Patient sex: M
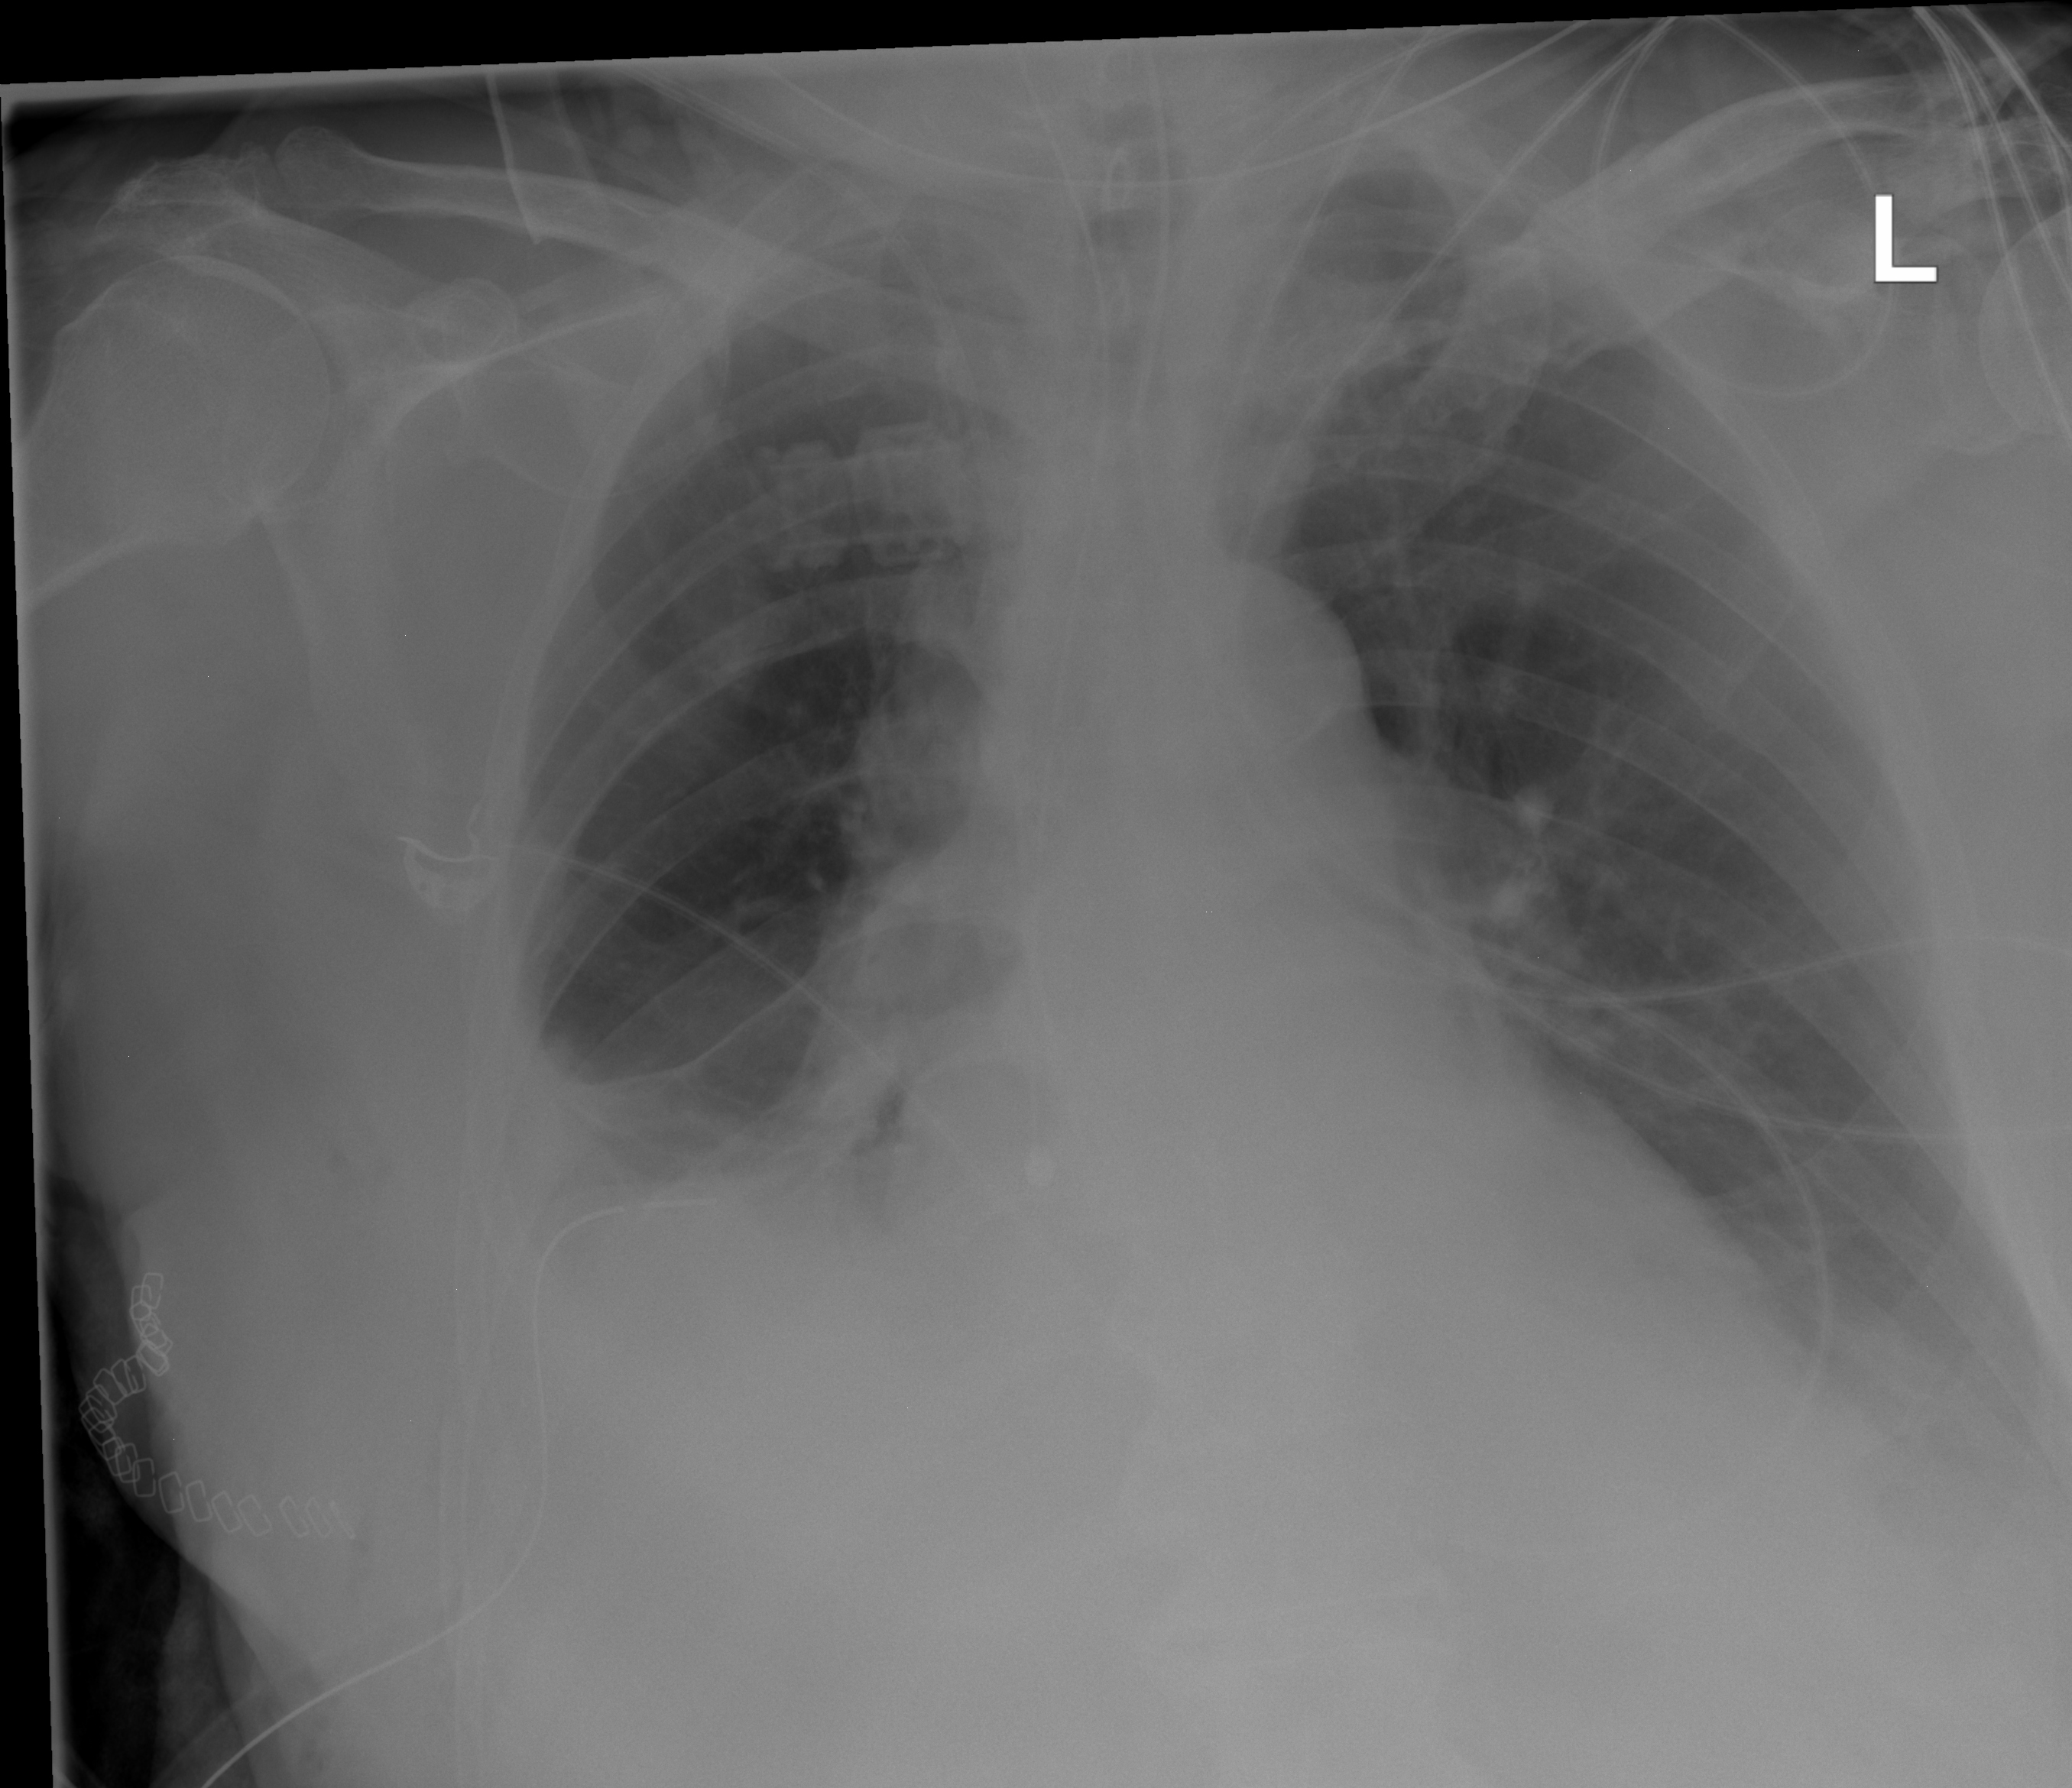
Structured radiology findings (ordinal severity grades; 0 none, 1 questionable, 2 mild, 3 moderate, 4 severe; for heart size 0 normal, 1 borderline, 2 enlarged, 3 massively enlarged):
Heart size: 0
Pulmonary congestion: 0
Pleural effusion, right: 1
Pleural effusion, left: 2
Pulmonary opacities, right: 0
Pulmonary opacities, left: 0
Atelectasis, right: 2
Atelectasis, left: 2